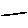
Label: line